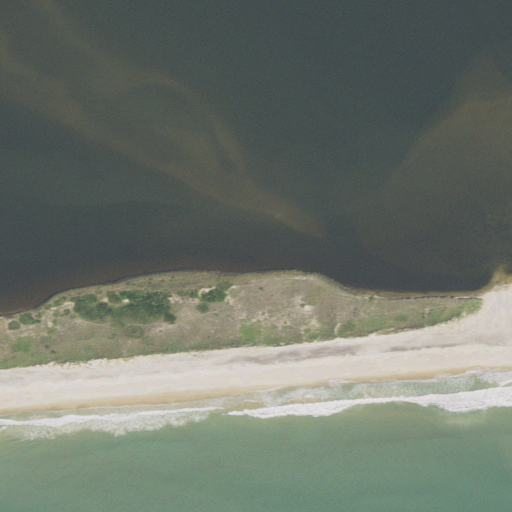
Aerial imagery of cape in Massachusetts named Long Point containing open water and barren land